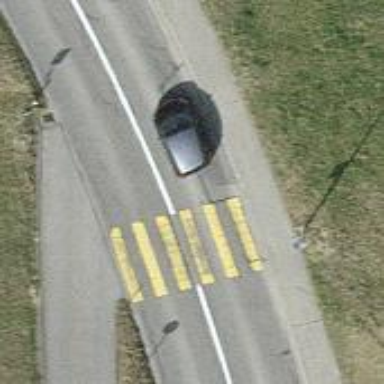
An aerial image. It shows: Zebra crossing on the road.